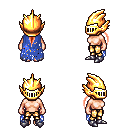
a pixel art fantasy rpg character, female body template, human, light skin, blue tattered cape, gold greaves, red ponytail hairstyle, gold helm, metal boots, four views (front, back, left, right), 2x2 character sprite sheet, small pixel art, hard edges, no anti-aliasing